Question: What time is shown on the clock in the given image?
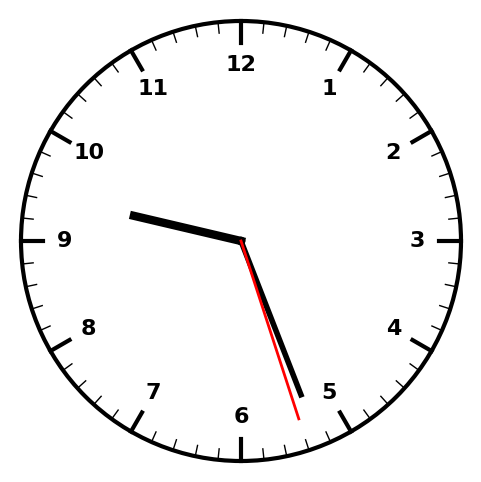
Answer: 09:26:27